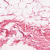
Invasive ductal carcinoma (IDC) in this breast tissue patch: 0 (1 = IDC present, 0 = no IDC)